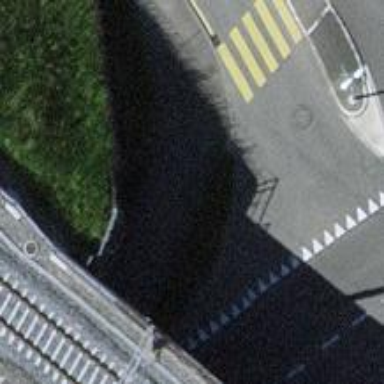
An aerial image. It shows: Sidewalk along the footway.